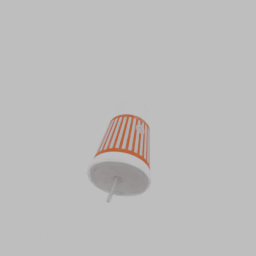
Label: tools